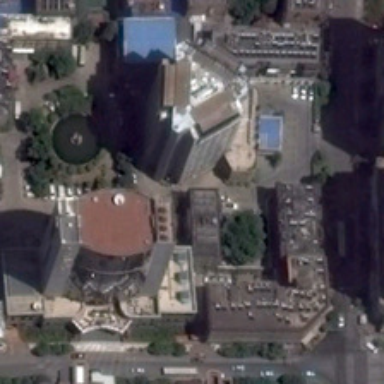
There are many tall buildings .